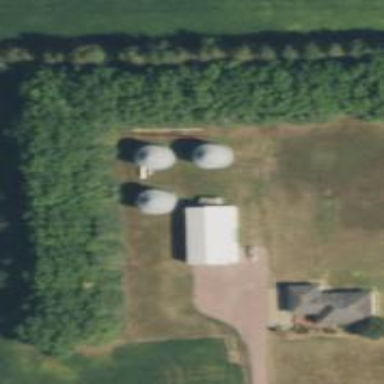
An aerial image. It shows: Silo.